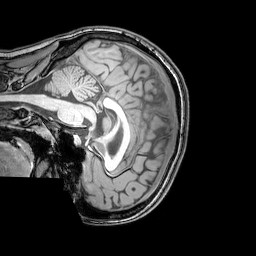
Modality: T1w
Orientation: sagittal
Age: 24
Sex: female
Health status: healthy
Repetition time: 0.081 s
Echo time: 0.037 s